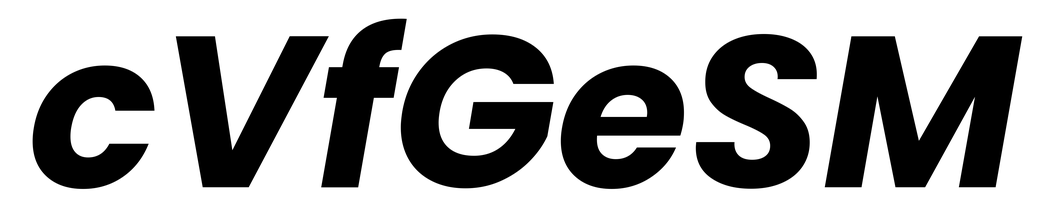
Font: Poppins-BoldItalic